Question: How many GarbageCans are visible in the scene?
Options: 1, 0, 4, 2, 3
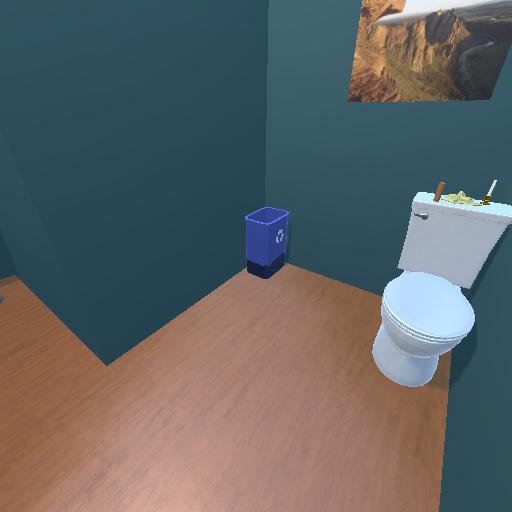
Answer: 1